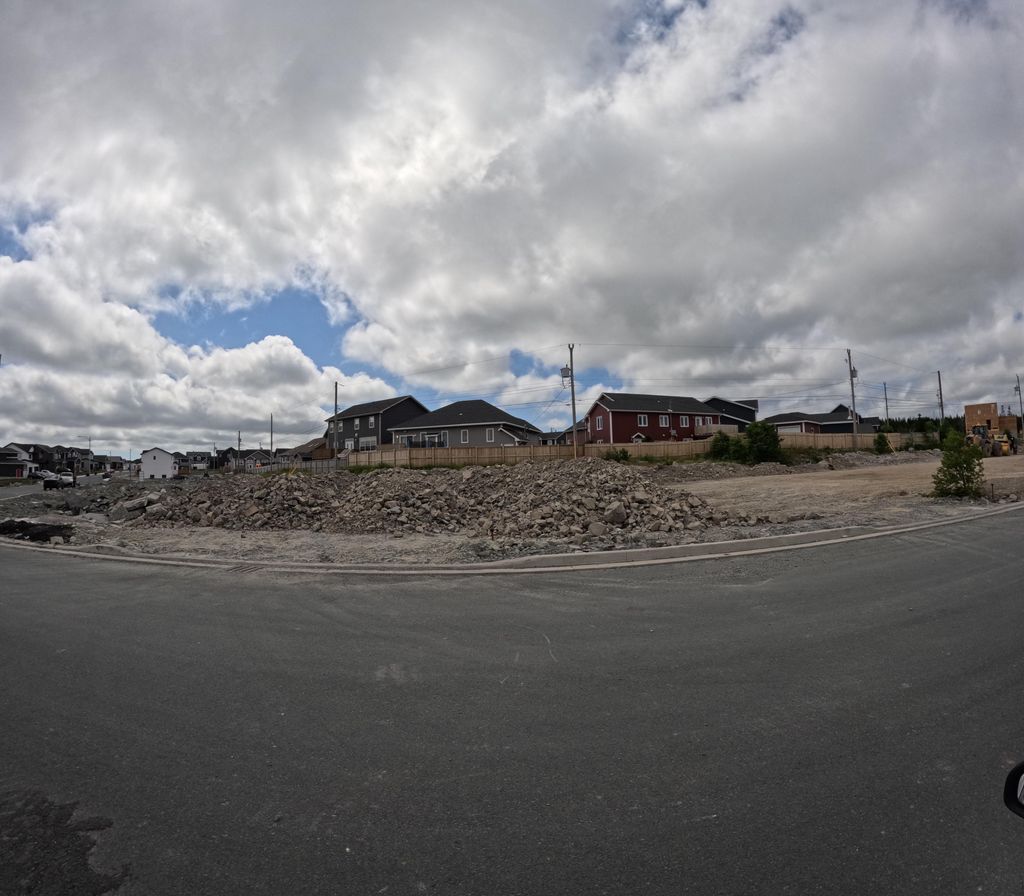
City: st_johns